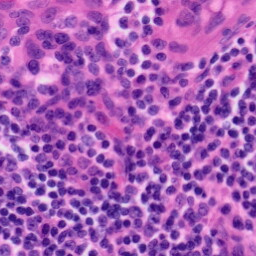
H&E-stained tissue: Tonsil